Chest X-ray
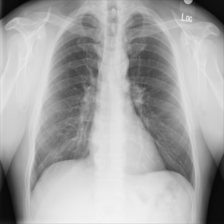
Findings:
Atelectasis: negative
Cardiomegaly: negative
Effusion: negative
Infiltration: negative
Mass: negative
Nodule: negative
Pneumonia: negative
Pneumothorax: negative
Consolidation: negative
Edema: negative
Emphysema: negative
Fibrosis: negative
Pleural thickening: negative
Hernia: negative